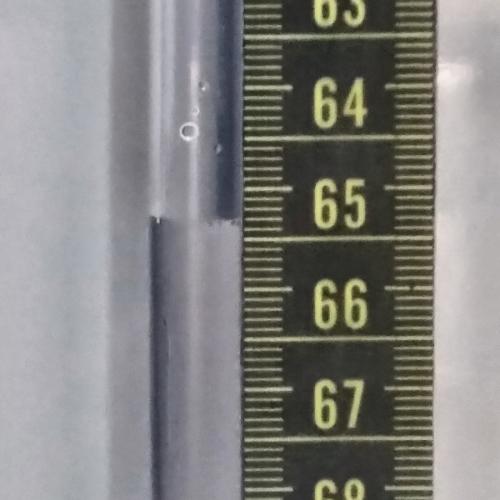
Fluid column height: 65.3 cm